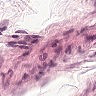
Metastatic tissue present: no